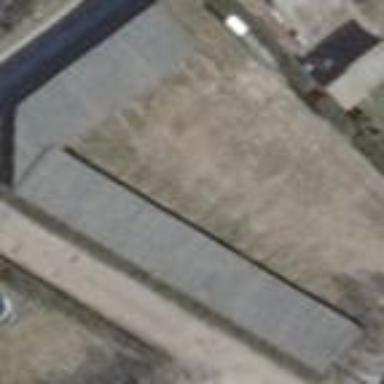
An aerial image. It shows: Garage.